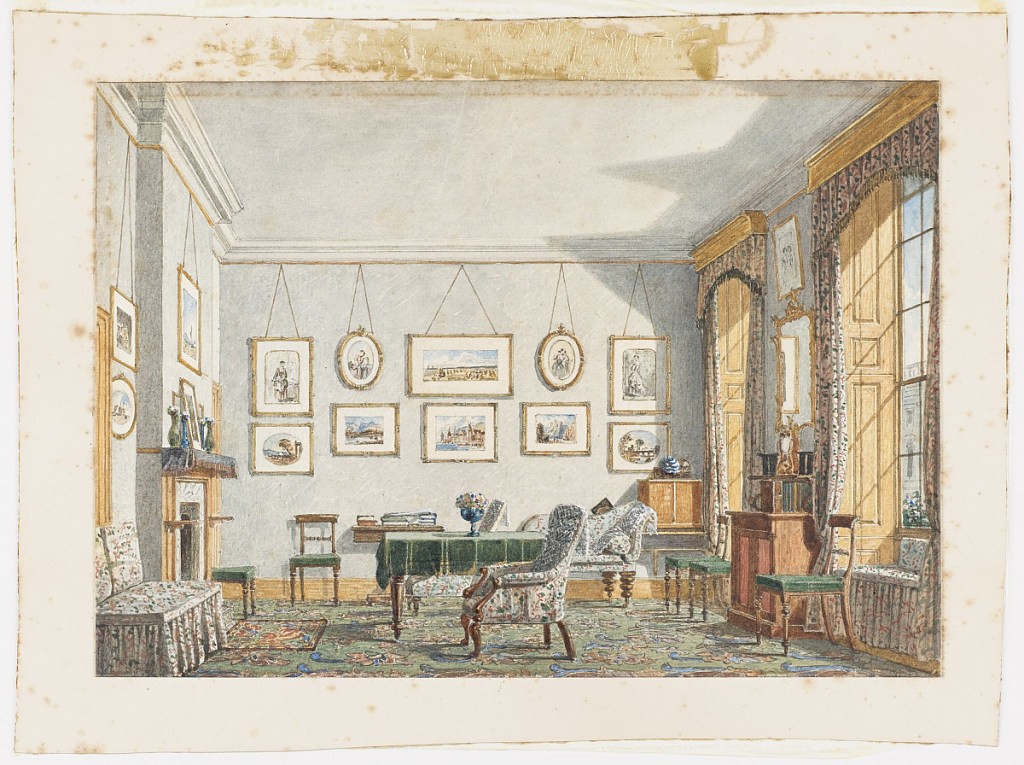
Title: George James Drummond's Room at Oxford, 1853
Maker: George Pyne, English, 1800 – 1884
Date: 1853
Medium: Brush and watercolor, gouache, graphite on white wove paper
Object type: Drawing
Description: In this view, one of two by the artist depicting an undergraduate's room at Oxford College (probably in Christ Church), bright sun entering through two windows on the right casts a shadow on the furniture. Between the windows, a rococo cabinet is placed above a book cabinet. A window seat, valance and curtains are upholstered in the same fabric. A partial view of another building at Oxford College is seen through the rightmost window.